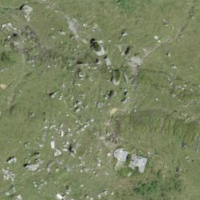
EUNIS habitat code: 23
Species observed at this site:
Parnassia palustris